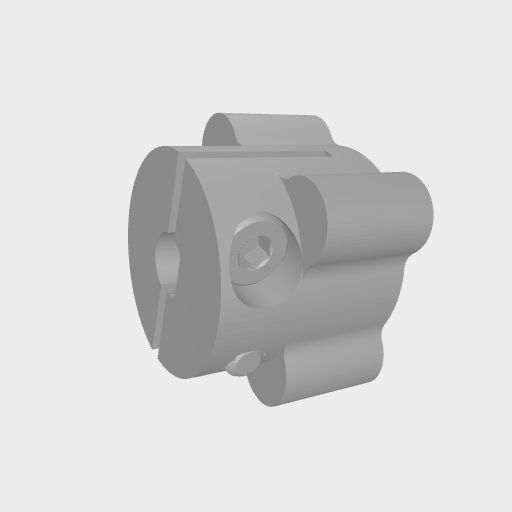
Part: HyperHub6DID